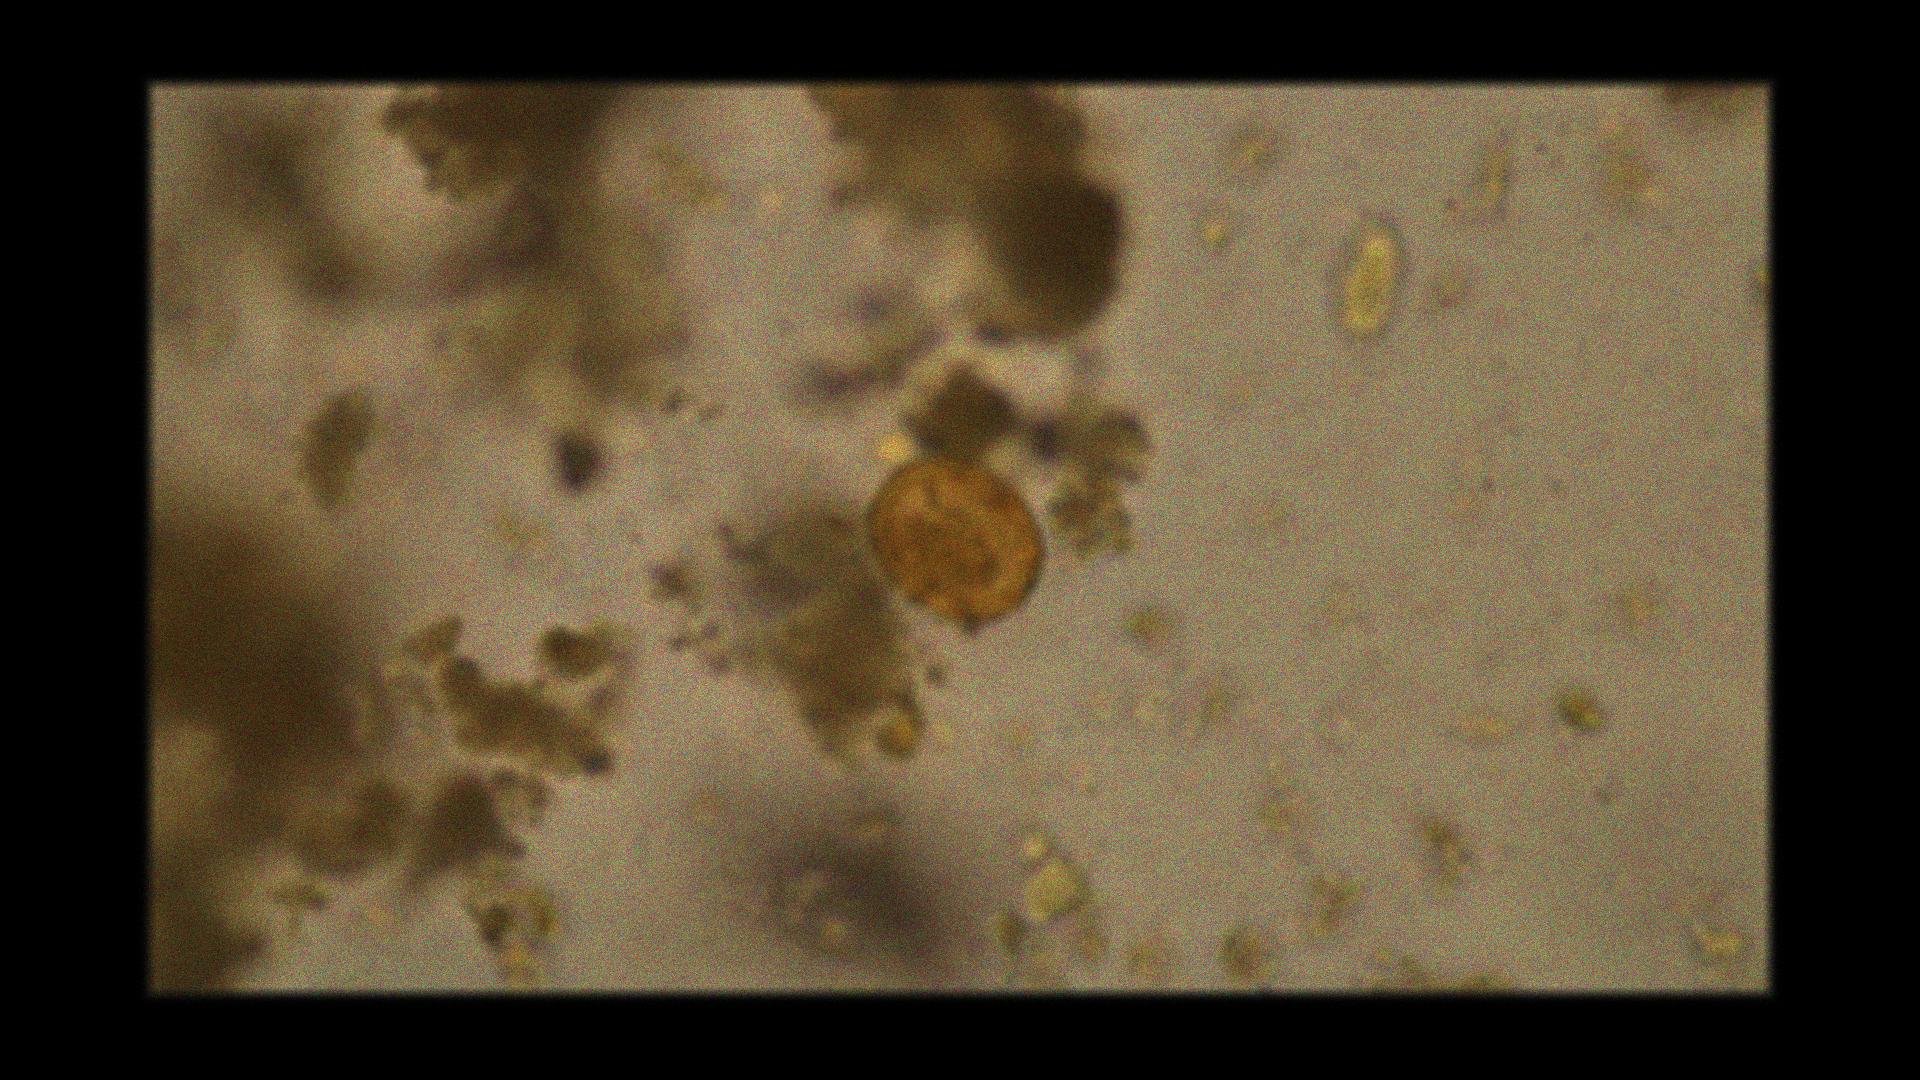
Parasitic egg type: Ascaris lumbricoides